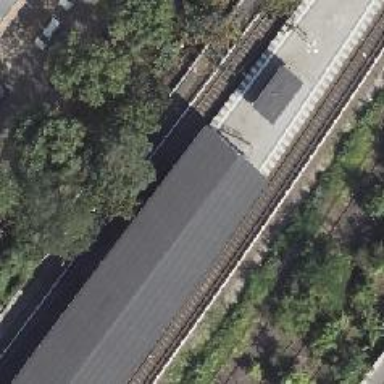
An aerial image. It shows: Close-up of railway platform edge.